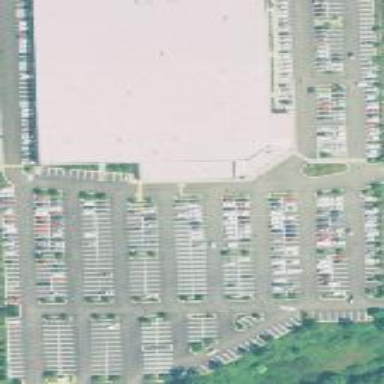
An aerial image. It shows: Retail building housing wholesale supermarket.